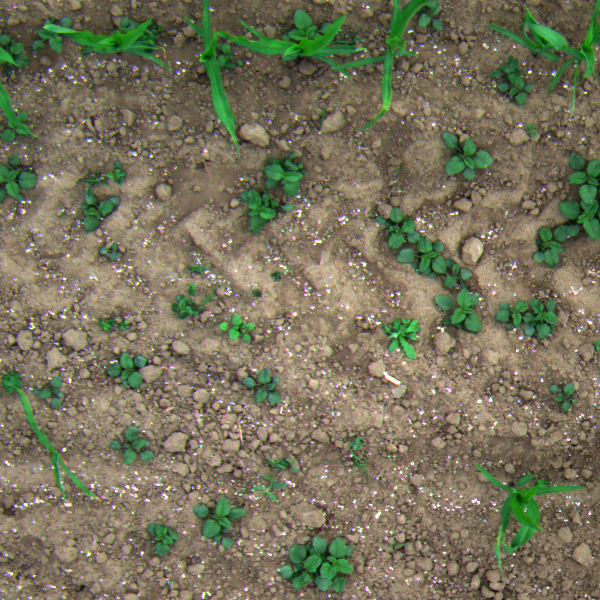
Acquisition date: 2023-06-06
Tile: 0760
Annotated plant instances:
label: amaranth
label: amaranth
label: amaranth
label: amaranth
label: weed_other
label: barnyard_grass
label: weed_other
label: weed_other
label: amaranth
label: amaranth
label: amaranth
label: amaranth
label: amaranth
label: amaranth
label: amaranth
label: amaranth
label: amaranth
label: amaranth
label: amaranth
label: amaranth
label: quickweed
label: amaranth
label: amaranth
label: amaranth
label: weed_other
label: amaranth
label: quickweed
label: amaranth
label: amaranth
label: weed_other
label: weed_other
label: weed_other
label: barnyard_grass
label: barnyard_grass
label: weed_other
label: weed_other
label: weed_other
label: barnyard_grass
label: amaranth
label: amaranth
label: amaranth
label: amaranth
label: amaranth
label: amaranth
label: amaranth
label: weed_other
label: maize
label: weed_other
label: maize
label: maize
label: maize
label: amaranth
label: barnyard_grass
label: amaranth
label: maize
label: maize
label: amaranth
label: maize
label: quickweed
label: amaranth
label: maize
label: maize
label: maize
label: barnyard_grass
label: weed_other
label: weed_other
label: barnyard_grass